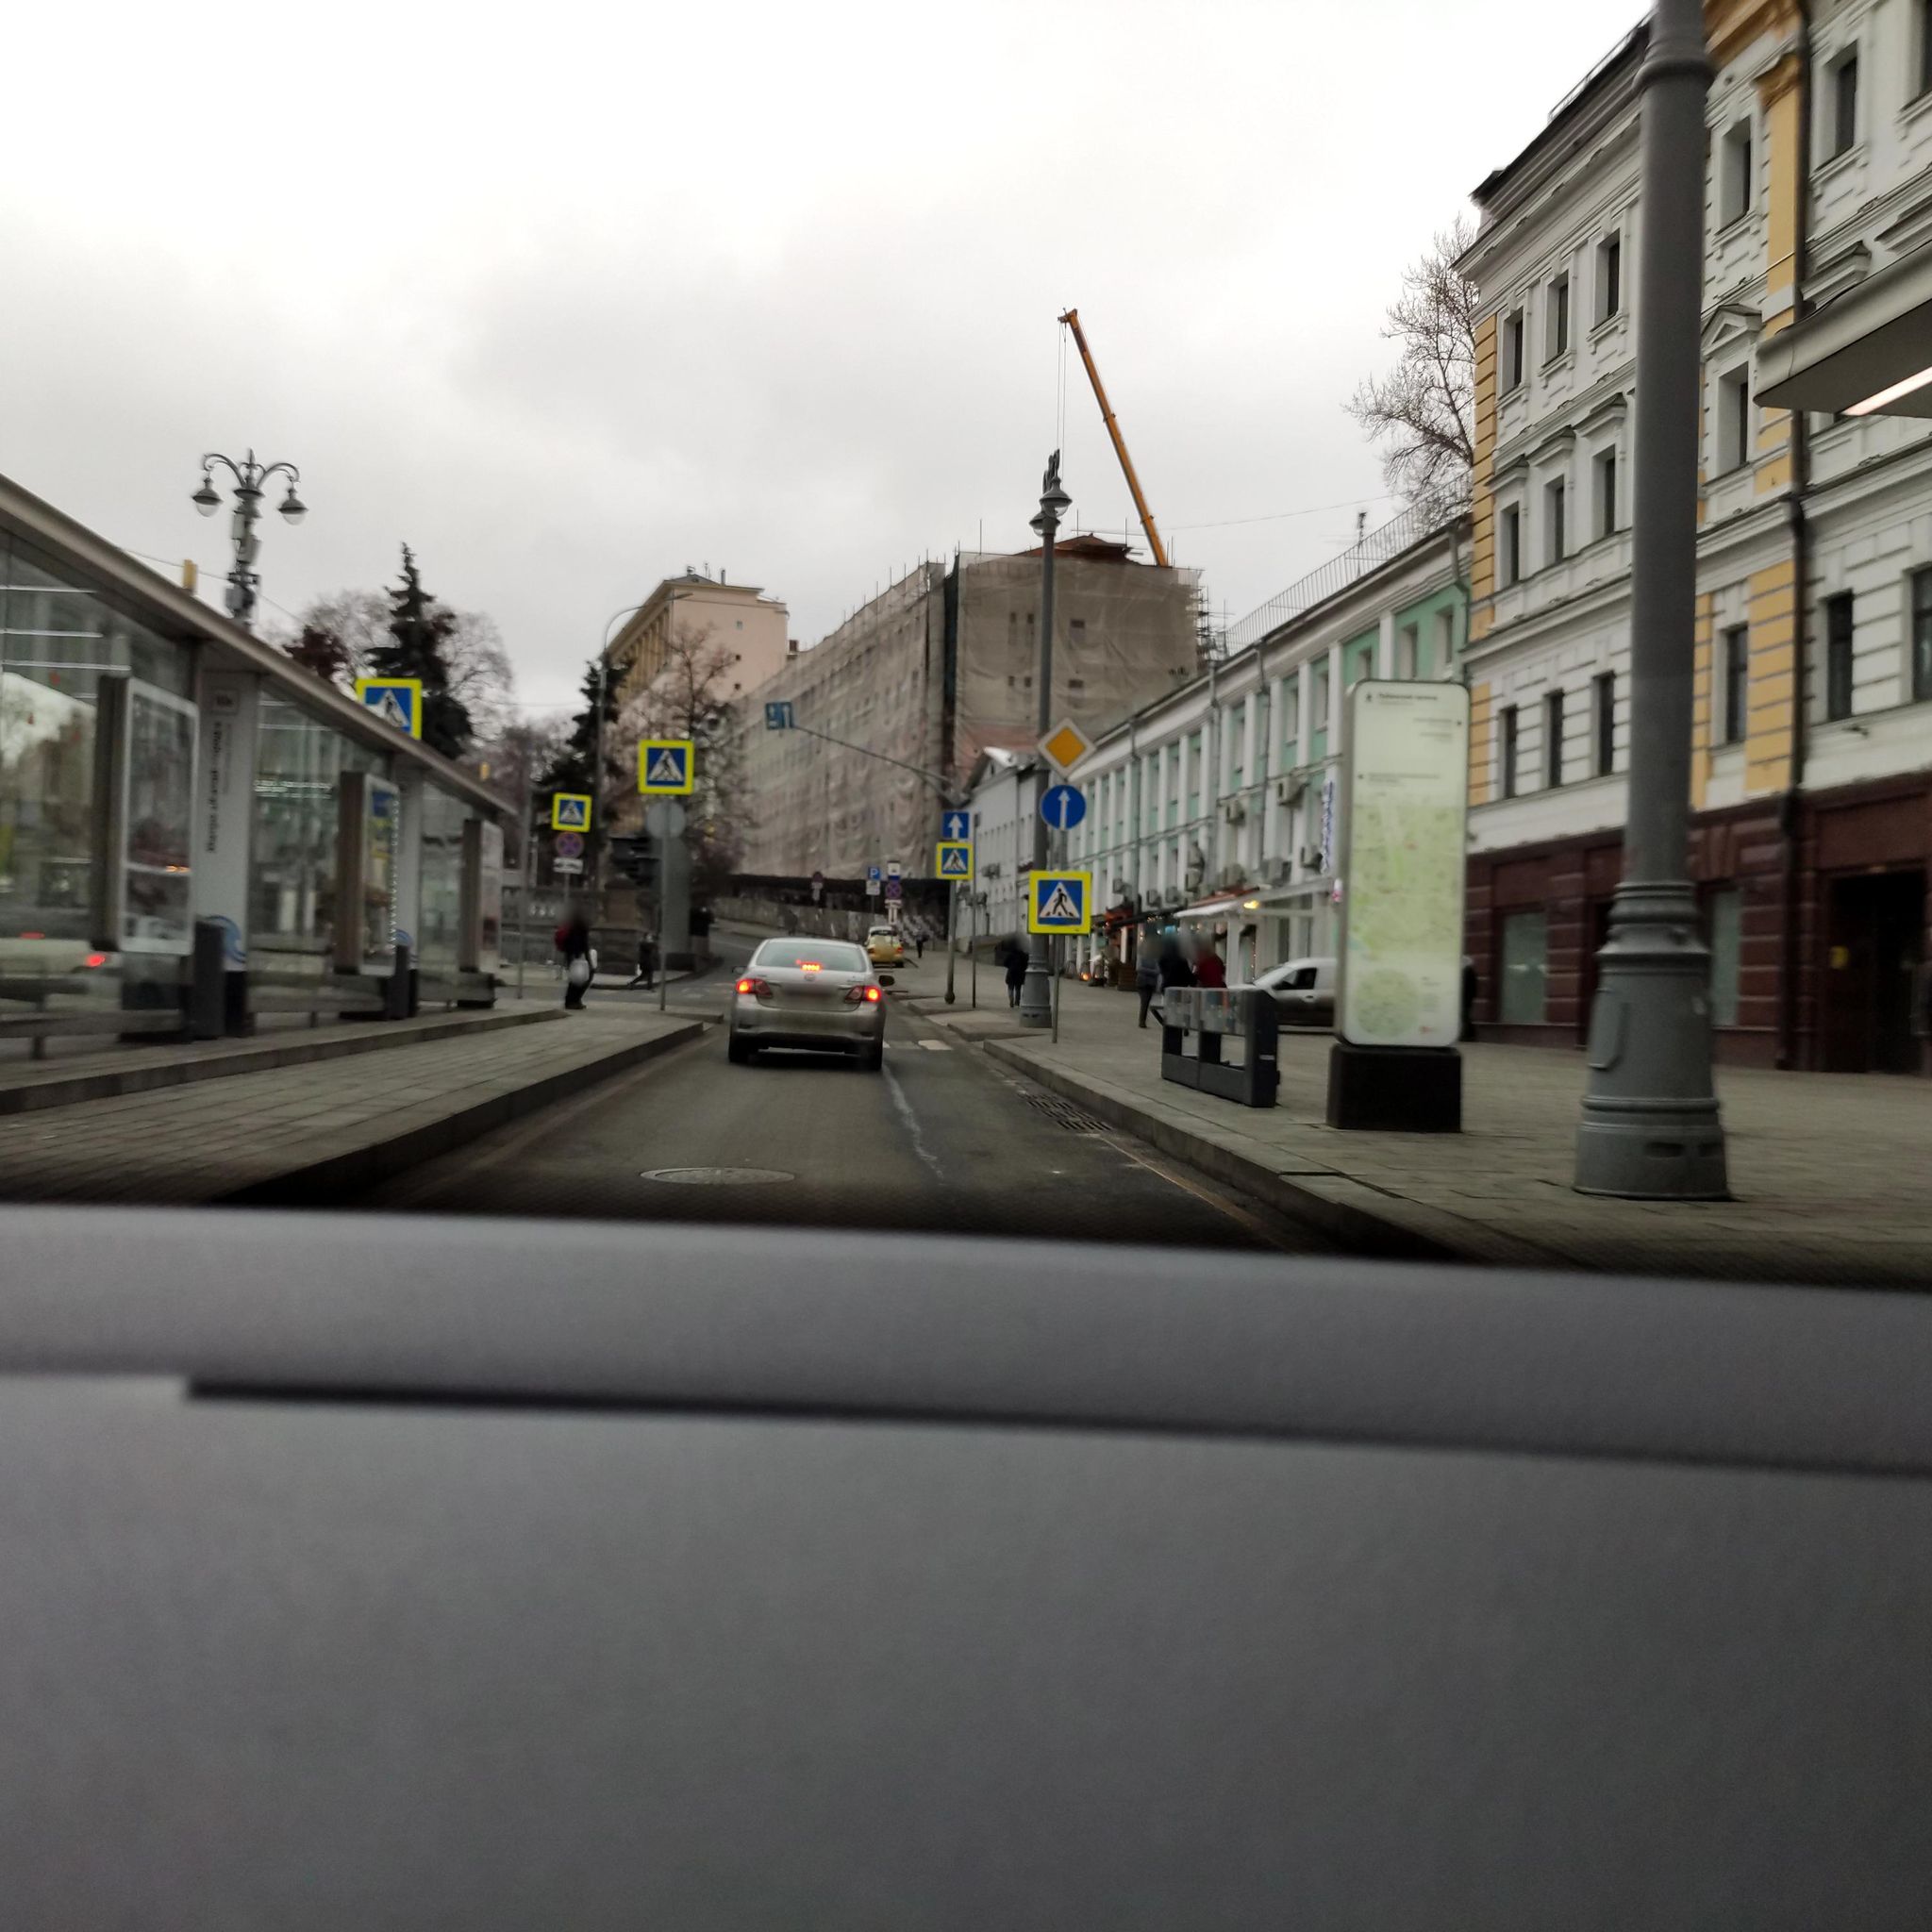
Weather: snowy
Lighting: day
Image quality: good
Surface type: driving surface
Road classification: footway, steps
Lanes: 1
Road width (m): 2.1
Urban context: urban centre
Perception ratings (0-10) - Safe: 5.1, Lively: 3.42, Beautiful: 3.6, Boring: 0.94, Depressing: 3.89, Wealthy: 3.75